Question: How can I convert 'NSRange' to 'Range<String.Index>' in Swift?
I want to use the following 'UITextFieldDelegate' method:
'''
func textField(textField: UITextField!,
shouldChangeCharactersInRange range: NSRange,
replacementString string: String!) -> Bool {
textField.text.stringByReplacingCharactersInRange(???, withString: string)
'''

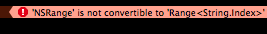
Answer: The 'NSString' version (as opposed to Swift String) of 'replacingCharacters(in: NSRange, with: NSString)' accepts an 'NSRange', so one simple solution is to 'String''NSString'. The delegate and replacement method names are slightly different in Swift 3 and 2, so depending on which Swift you're using:
### Swift 3.0
'''
func textField(_ textField: UITextField,
shouldChangeCharactersIn range: NSRange,
replacementString string: String) -> Bool {
let nsString = textField.text as NSString?
let newString = nsString?.replacingCharacters(in: range, with: string)
}
'''
### Swift 2.x
'''
func textField(textField: UITextField,
shouldChangeCharactersInRange range: NSRange,
replacementString string: String) -> Bool {
let nsString = textField.text as NSString?
let newString = nsString?.stringByReplacingCharactersInRange(range, withString: string)
}
'''